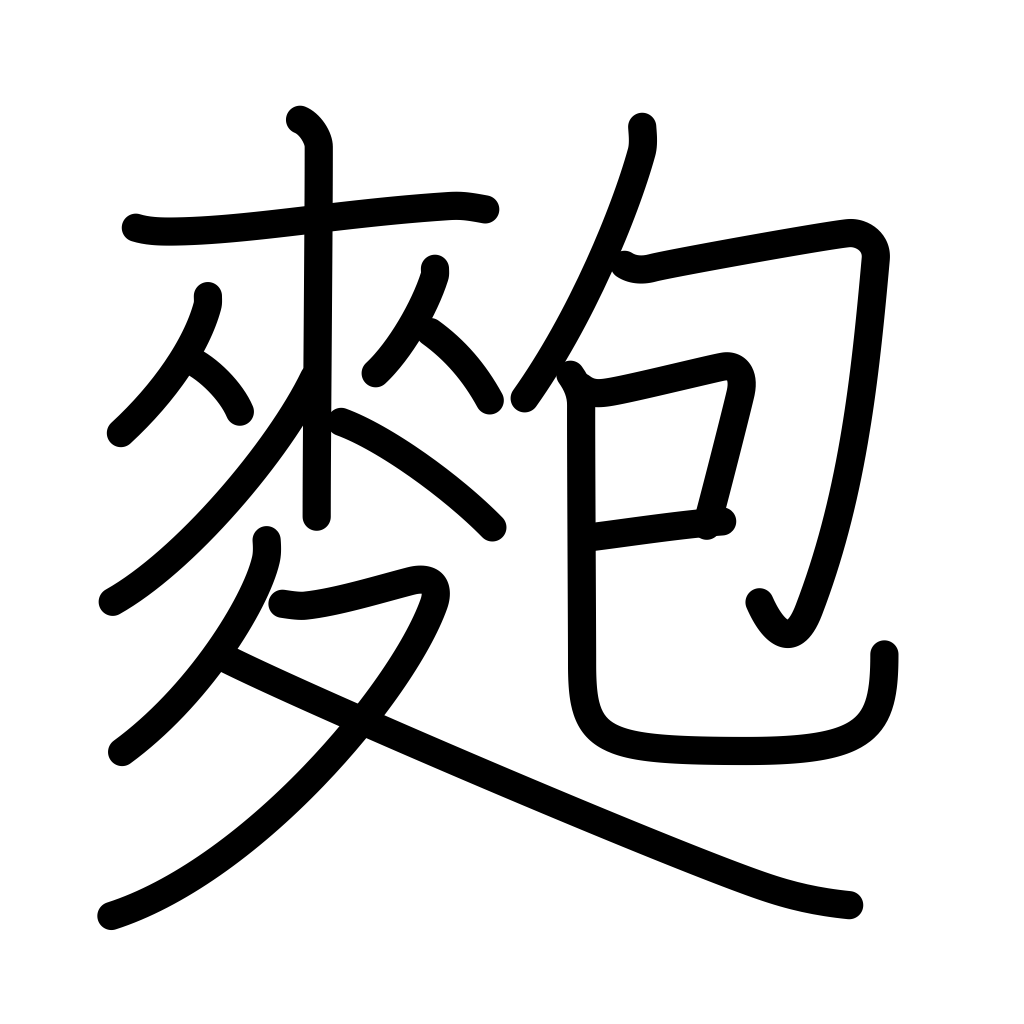
Meaning: sticky rice ball